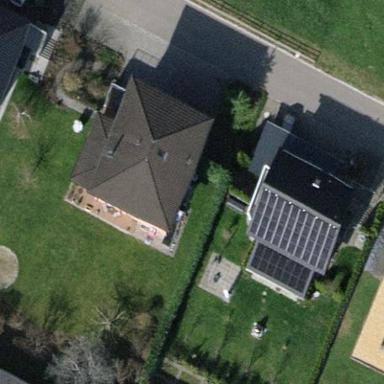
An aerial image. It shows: Detached building.